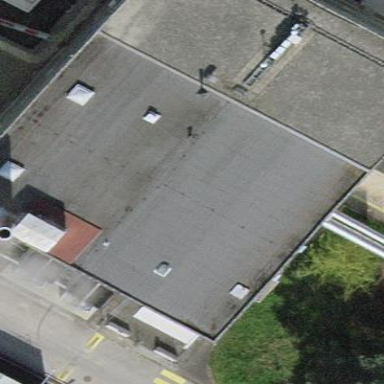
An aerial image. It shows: Industrial building.